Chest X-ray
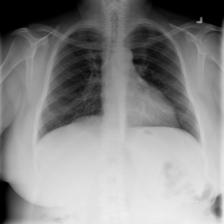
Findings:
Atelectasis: negative
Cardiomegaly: negative
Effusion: negative
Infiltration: negative
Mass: negative
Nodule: negative
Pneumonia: negative
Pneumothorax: negative
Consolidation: negative
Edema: negative
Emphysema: negative
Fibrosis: negative
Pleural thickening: negative
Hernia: negative